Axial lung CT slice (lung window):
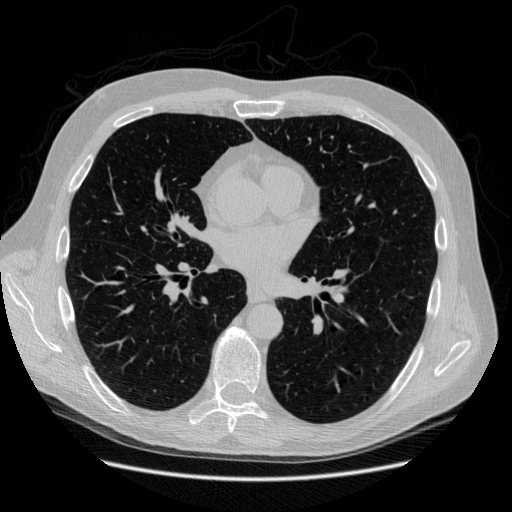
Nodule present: no